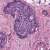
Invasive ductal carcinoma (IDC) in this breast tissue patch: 1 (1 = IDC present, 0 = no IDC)